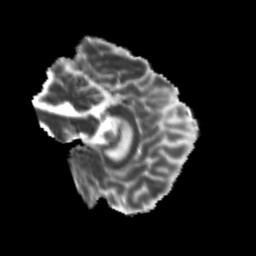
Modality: MD
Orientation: sagittal
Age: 21
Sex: male
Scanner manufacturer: siemens
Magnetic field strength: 3 T
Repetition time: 3.5 s
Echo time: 0.104 s